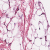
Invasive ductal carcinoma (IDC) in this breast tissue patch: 0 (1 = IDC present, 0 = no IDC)